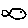
Label: fish